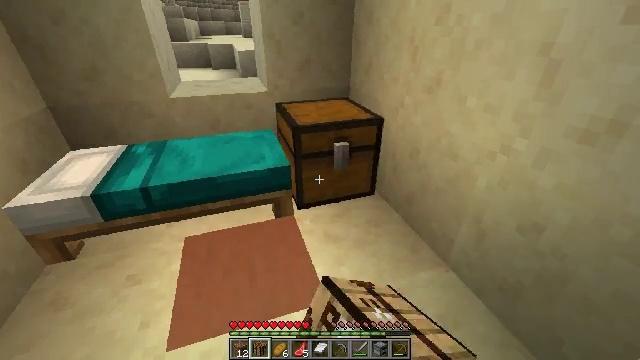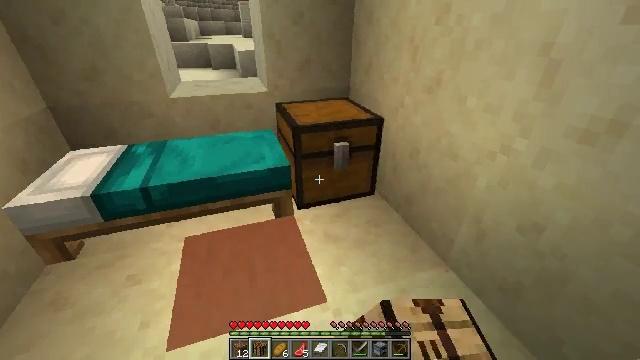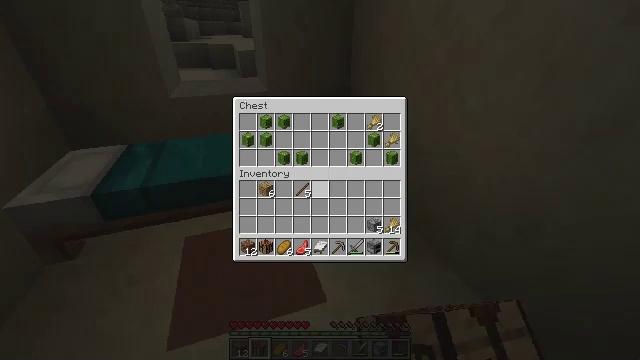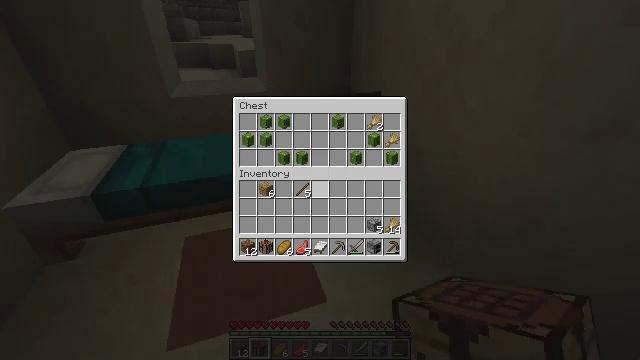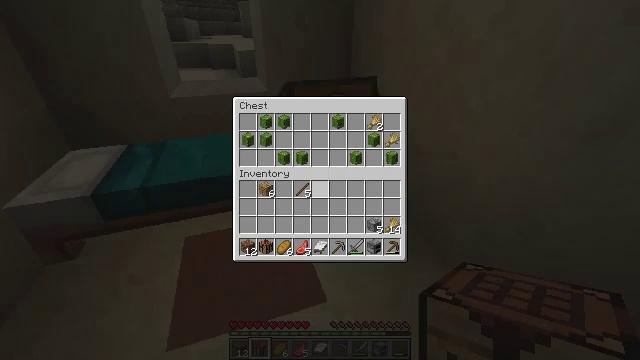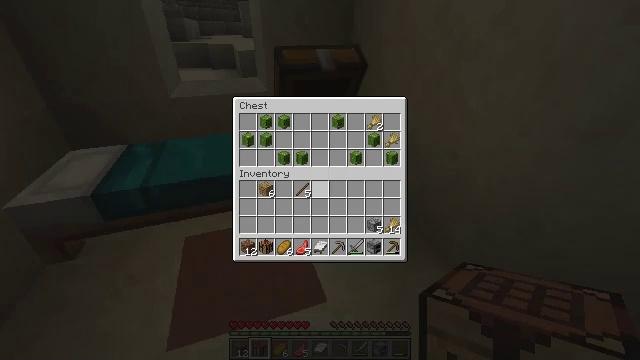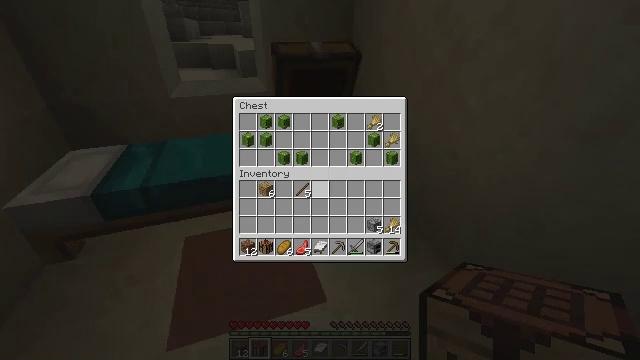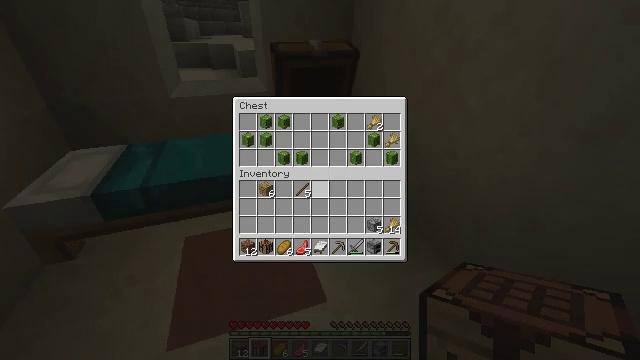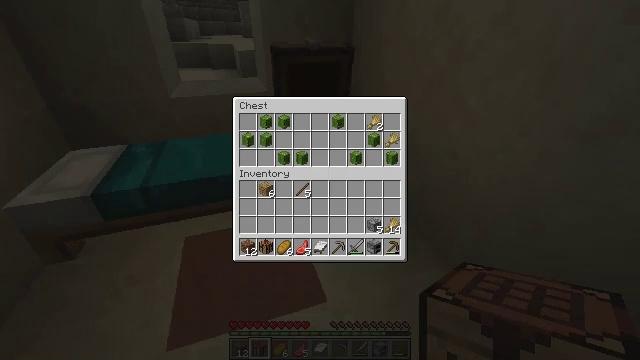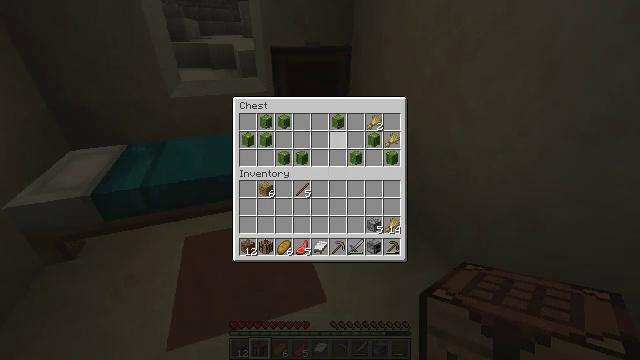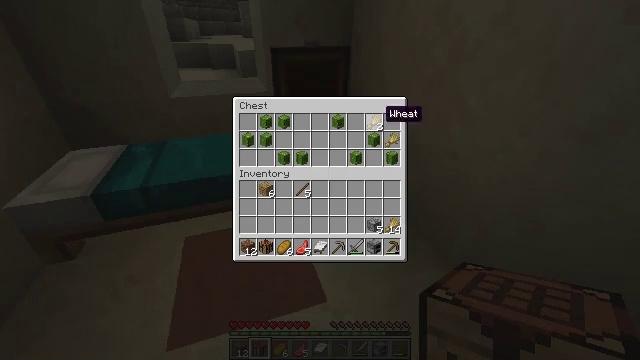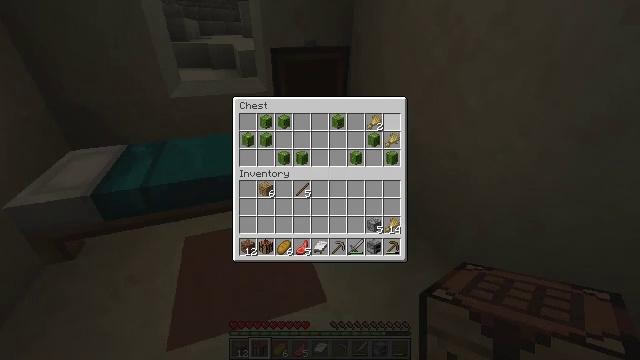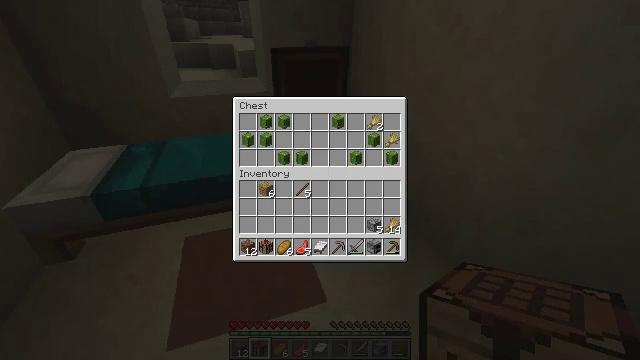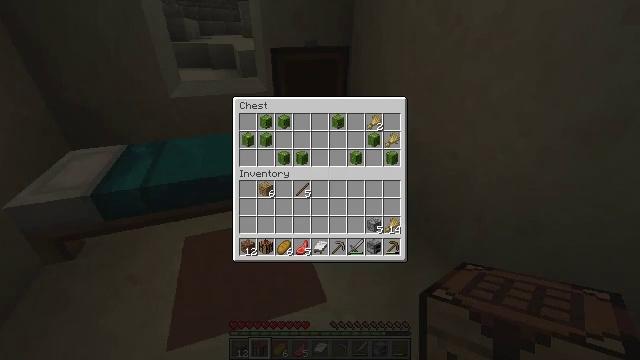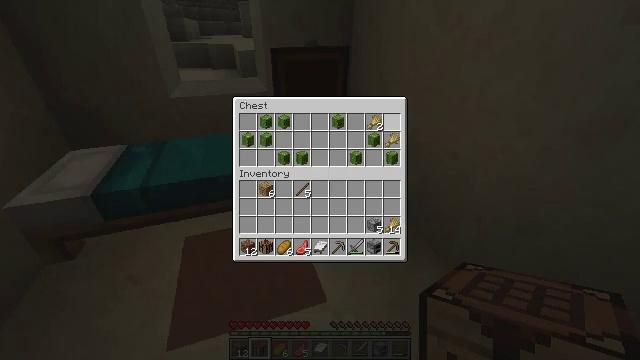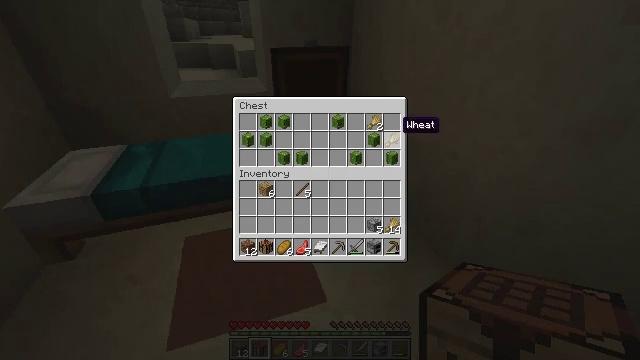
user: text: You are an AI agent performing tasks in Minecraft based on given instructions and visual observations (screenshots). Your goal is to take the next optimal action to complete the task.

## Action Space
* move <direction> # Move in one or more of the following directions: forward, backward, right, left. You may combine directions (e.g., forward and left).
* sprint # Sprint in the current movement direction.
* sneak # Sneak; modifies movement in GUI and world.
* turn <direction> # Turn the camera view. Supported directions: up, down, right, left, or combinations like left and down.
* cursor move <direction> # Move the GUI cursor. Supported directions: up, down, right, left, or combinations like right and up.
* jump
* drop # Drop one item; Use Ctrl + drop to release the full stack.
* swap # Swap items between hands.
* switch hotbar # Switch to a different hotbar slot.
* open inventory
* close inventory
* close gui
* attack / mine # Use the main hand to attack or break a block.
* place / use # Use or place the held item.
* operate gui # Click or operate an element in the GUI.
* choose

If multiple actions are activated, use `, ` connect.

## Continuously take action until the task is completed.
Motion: motion action
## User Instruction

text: Get the jungle fence gate into your inventory.
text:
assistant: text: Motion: no_op
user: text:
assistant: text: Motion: no_op
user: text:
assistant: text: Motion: no_op
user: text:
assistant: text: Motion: no_op
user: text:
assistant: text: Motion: no_op
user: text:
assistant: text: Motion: no_op
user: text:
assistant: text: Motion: no_op
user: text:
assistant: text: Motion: cursor move up
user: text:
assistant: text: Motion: sneak, cursor move right and up
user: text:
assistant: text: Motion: sneak, cursor move right and up
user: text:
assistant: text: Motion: sneak, cursor move right
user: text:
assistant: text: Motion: sneak
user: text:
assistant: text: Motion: sneak
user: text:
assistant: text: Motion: sneak
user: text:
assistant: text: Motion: sneak
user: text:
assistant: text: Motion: sneak
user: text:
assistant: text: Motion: sneak
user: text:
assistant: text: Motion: sneak
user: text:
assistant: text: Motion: sneak
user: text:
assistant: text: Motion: sneak, choose
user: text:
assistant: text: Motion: sneak, choose
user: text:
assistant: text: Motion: sneak, cursor move left
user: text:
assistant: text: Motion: sneak, cursor move left and up
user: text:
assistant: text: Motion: sneak
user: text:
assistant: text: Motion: sneak
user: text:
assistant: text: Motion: sneak, choose
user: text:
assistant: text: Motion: sneak, choose
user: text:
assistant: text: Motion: sneak, choose
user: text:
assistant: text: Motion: sneak, close inventory
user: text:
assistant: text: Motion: turn right, close inventory